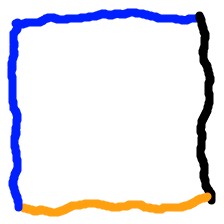
Shape: square